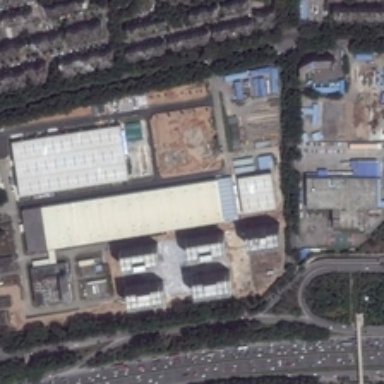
Some buildings and green trees are in an industrial area .